Field crop: tomato
Growth stage: 2
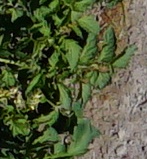
Species: tomato